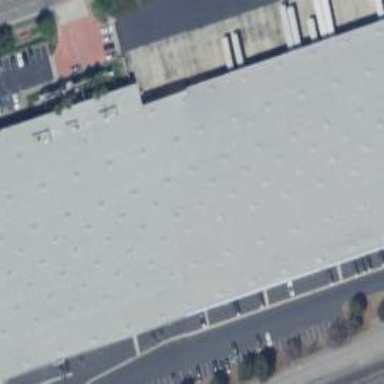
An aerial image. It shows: Warehouse.